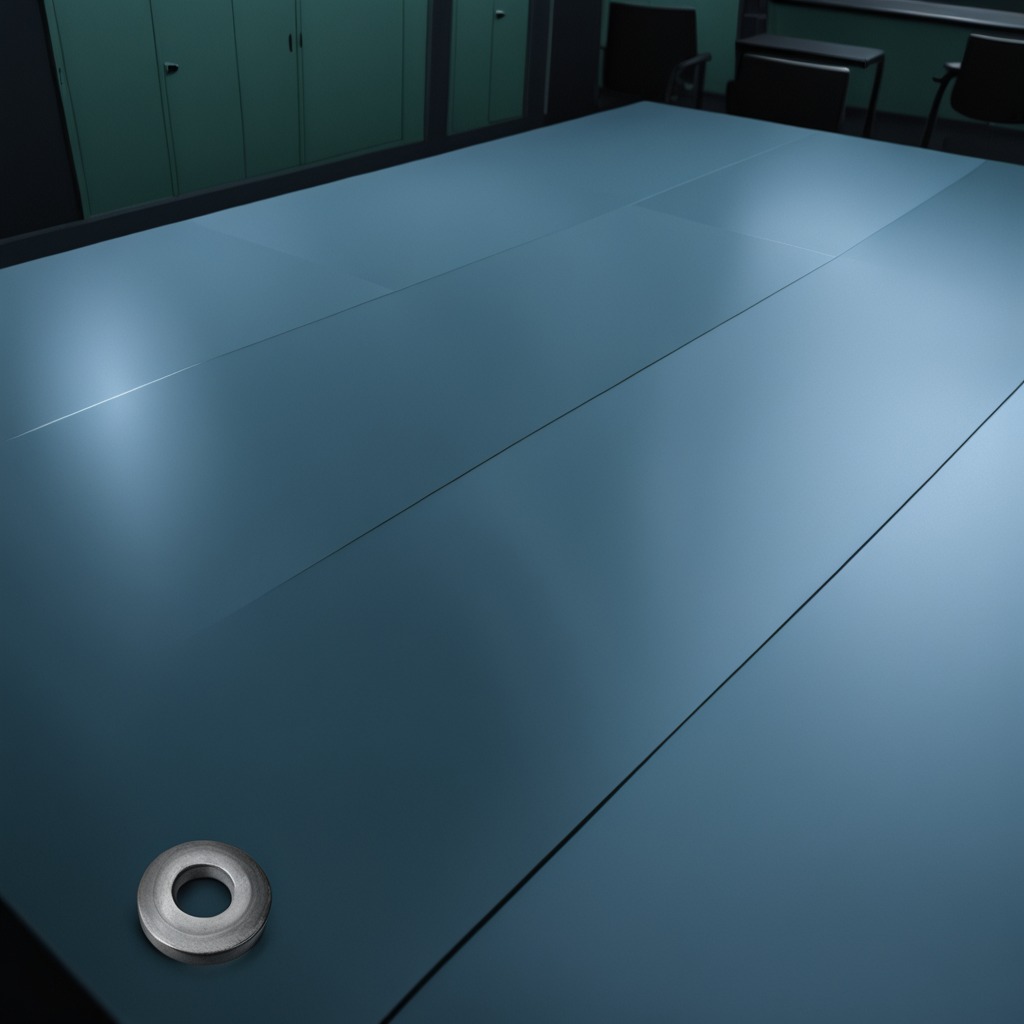
A flat metal washer lies on the clean empty table in a railway signal maintenance room lit by harsh overhead fluorescents.